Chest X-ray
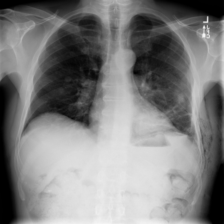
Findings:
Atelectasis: negative
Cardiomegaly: negative
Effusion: negative
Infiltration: negative
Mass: negative
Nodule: negative
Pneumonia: negative
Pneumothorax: positive
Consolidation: negative
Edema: negative
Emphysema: negative
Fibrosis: negative
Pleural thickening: negative
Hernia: negative